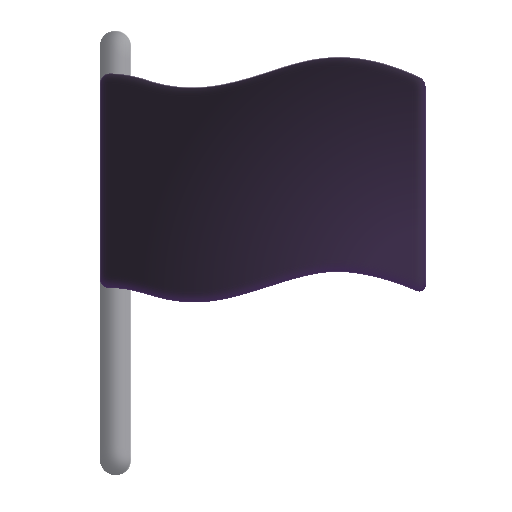
black flag color